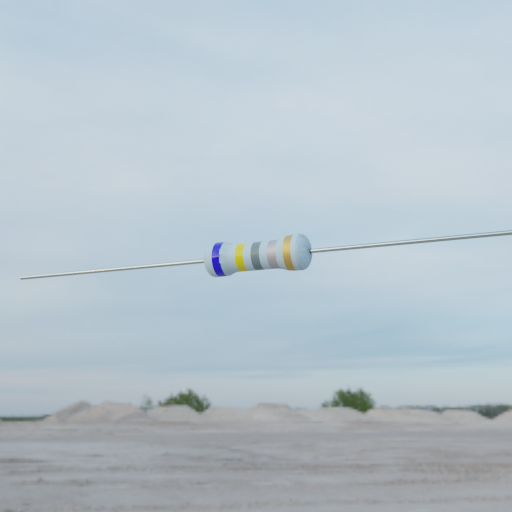
Resistor colour bands (in order): blue, yellow, gray, silver, gold